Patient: sex M, age 76
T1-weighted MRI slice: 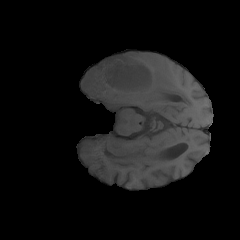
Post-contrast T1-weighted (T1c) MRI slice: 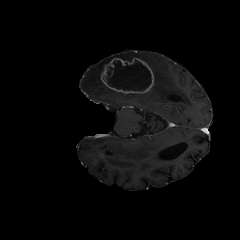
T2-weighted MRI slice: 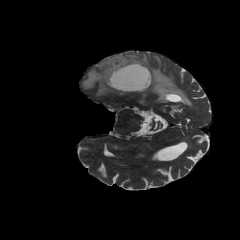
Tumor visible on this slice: yes
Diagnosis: Glioblastoma, IDH-wildtype
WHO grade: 4